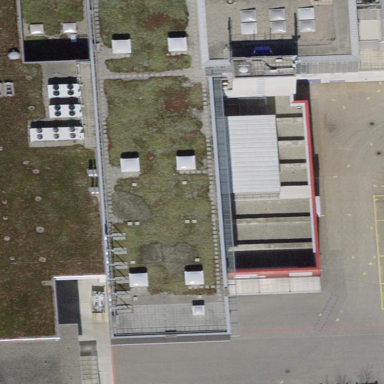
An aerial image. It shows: Part of building.